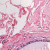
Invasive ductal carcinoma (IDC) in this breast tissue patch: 0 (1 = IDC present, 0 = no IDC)